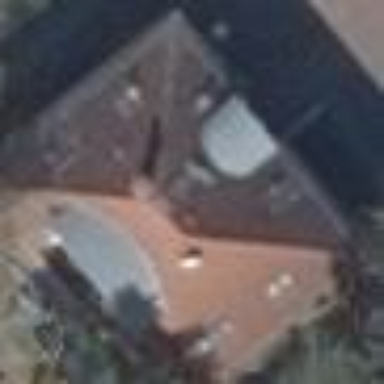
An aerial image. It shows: Hipped roof on apartment building.